Aerial crown-view tile of a tropical tree (Barro Colorado Island, Panama), acquired 20250317:
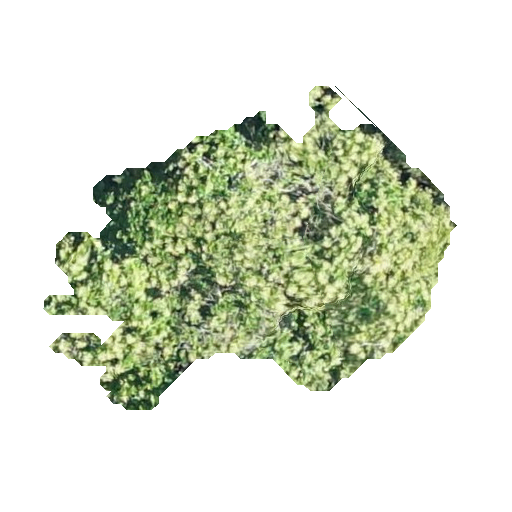
Species: Anacardium excelsum
GBIF accepted scientific name: Anacardium excelsum
Crown area: 119.701 m²